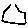
Label: hexagon